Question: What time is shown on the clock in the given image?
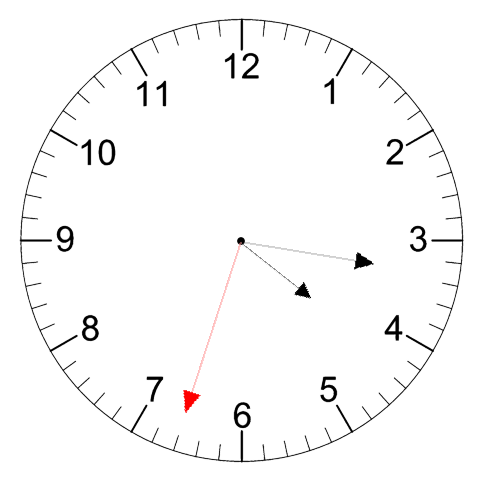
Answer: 04:16:33